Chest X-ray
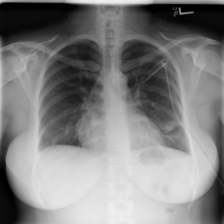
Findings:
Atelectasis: negative
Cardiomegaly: negative
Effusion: negative
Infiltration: negative
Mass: negative
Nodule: negative
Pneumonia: negative
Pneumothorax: negative
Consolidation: negative
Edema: negative
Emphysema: positive
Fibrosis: negative
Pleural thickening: negative
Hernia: negative